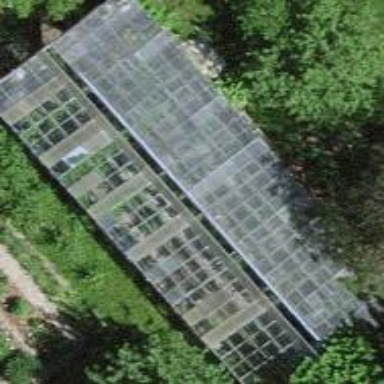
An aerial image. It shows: Greenhouse.